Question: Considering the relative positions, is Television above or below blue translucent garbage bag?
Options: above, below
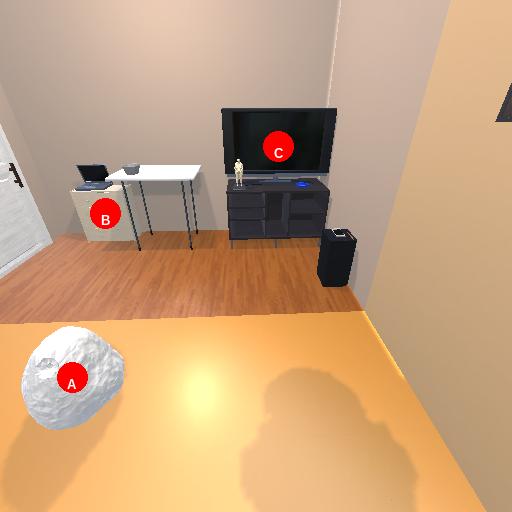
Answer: above